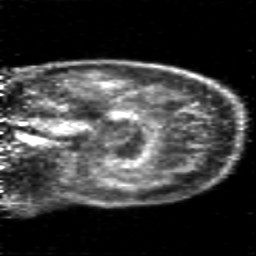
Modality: PET
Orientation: sagittal
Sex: female
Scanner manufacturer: siemens